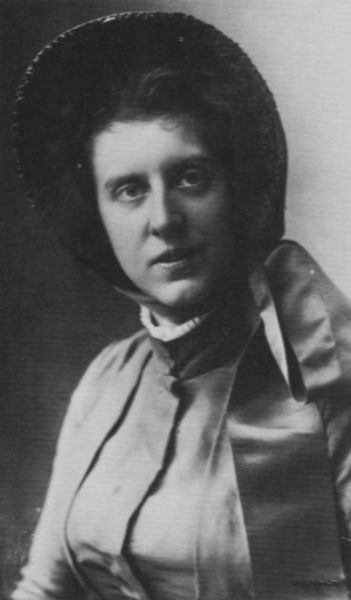
Titel: Catherine Booth (1829-1890), Mitbegründerin der Heilsarmee
Künstler: Atelier Nadar
Institution: unbekannt
Schlagwörter: dunkel, schatten, weiß, mädchen, zola, brust, busen, frau, grau, haar, hell, hintergrund, hut, kleid, licht, mund, nase, schwarz, blick, dame, tuch, haube, schleife, jacke, jung, augen, band, bluse, falten, gesicht, kragen, spitze, bildnis, hals, portrait, porträt, auge, haare, halbfigur, brustbild, frontal, kinn, knopf, locken, seide, leiste, moment, hutband, glanz, knöpfe, krempe, masche, foto, fotografie, photographie, offen, schwarz-weiss, stehkragen, schwester, photo, halbportät, spitzenkragen, fragend, blich, fotographie, selbstbewusst, studioaufnahme, porträtaufnahme, halnportrait, suffragette